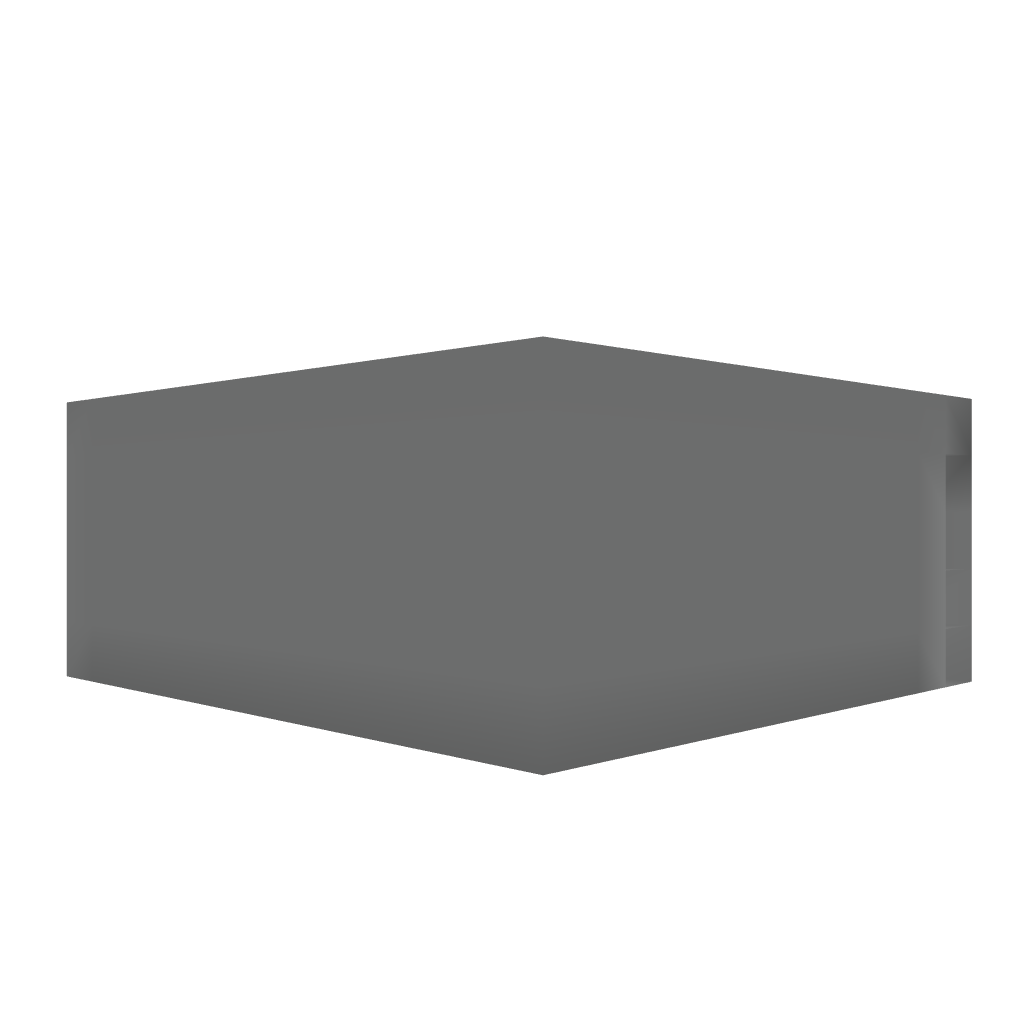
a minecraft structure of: Double 2 Ground Piston Door